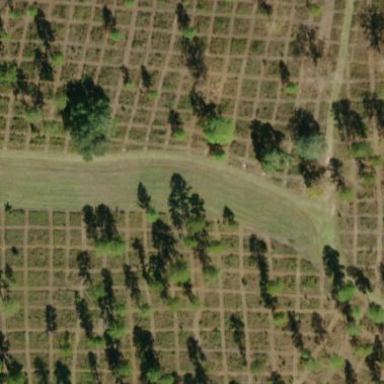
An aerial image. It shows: Orchard.